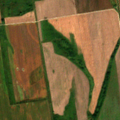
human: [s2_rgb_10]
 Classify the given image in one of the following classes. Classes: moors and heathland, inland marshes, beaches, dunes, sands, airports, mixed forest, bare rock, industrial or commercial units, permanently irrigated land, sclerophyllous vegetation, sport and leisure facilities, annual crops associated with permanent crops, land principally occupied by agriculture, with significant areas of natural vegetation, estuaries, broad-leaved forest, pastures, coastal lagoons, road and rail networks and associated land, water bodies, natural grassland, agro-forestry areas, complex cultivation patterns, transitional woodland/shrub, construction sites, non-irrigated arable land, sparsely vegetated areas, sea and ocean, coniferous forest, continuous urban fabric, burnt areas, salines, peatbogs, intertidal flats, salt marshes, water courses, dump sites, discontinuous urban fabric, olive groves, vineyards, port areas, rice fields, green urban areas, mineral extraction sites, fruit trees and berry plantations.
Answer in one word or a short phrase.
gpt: non-irrigated arable land, transitional woodland/shrub